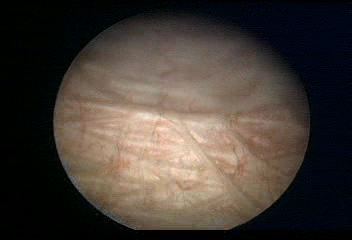
Modality: WLC
Class: Normal mucosa
Bladder cancer association: No